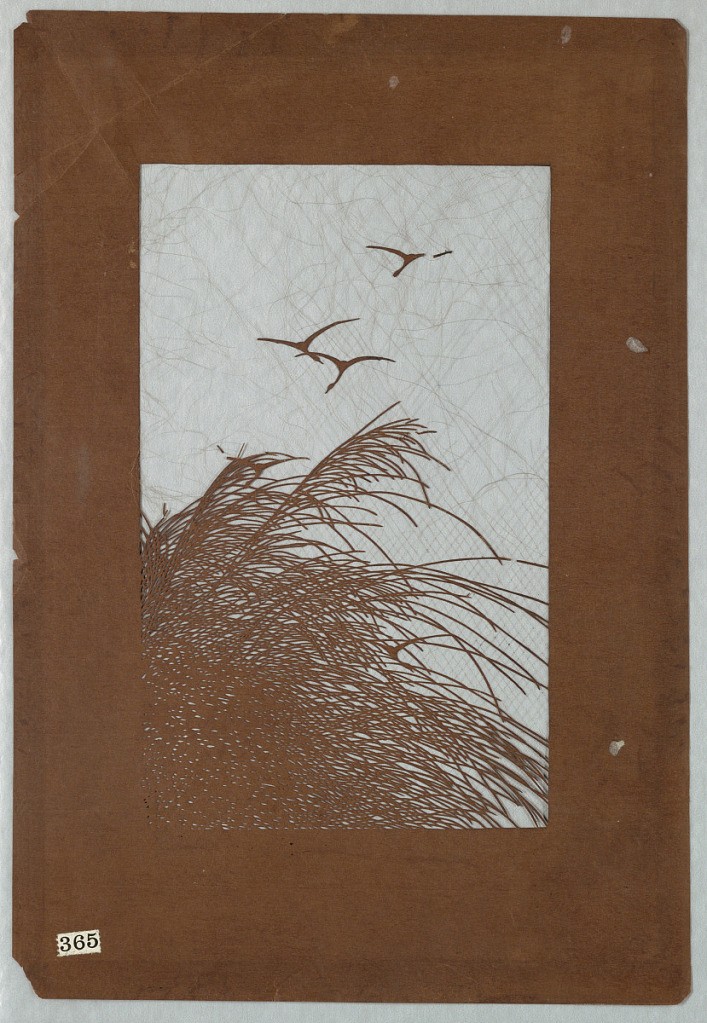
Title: Grasses and Cranes
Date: early - mid 19th century
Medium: Mulberry paper (kozo washi) treated with fermented persimmon tannin (kakishibu), and silk threads (itoire)
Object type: Katagami
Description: In Japan, the crane (tsuru) symbolizes happiness and longevity. It is considered a national treasure. This vertical motif was most likey a piece of art rather than a textile design stencil. Silk threads have been added to support the stencil structure.